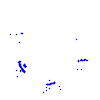
Particle: pion